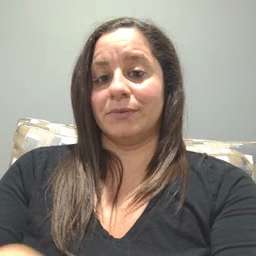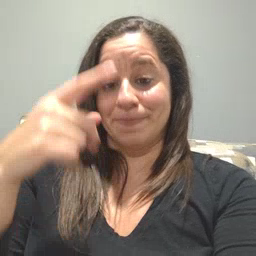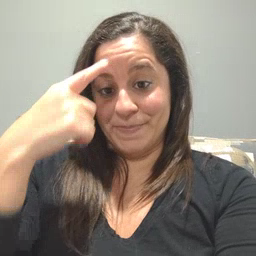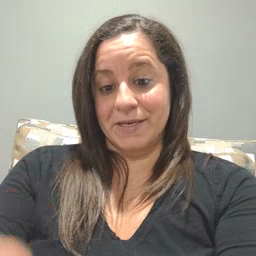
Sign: penny